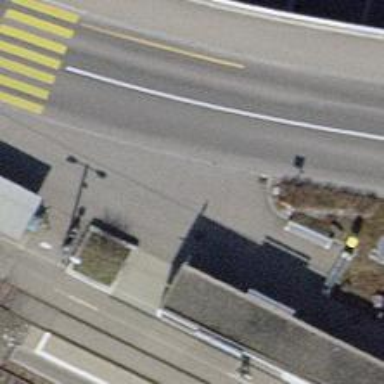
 serving as platform for public transportation."